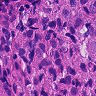
Metastatic tissue present: yes